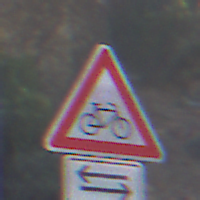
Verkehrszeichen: RadverkehrLinks
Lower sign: RichtungsangabeDurchPfeile7
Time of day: MorningAfternoon
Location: Outdoor (Nature)
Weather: Clear
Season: NotSpecified
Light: Natural